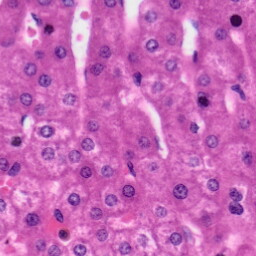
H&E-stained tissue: Liver